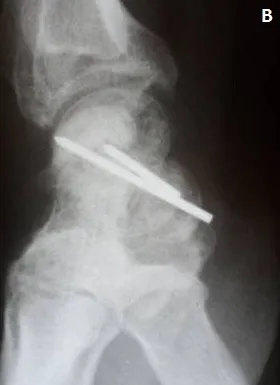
Lateral radiograph shows vascularized bone graft fixed by kirschner wires.
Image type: radiology (x_ray)